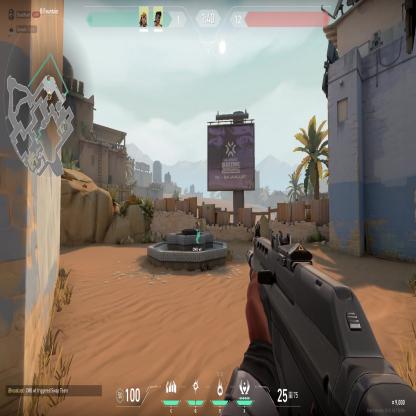
Label: teammate